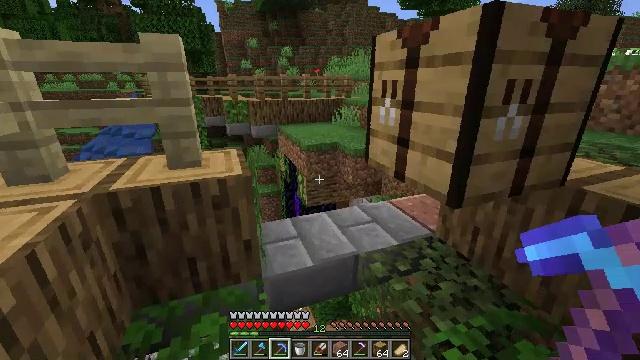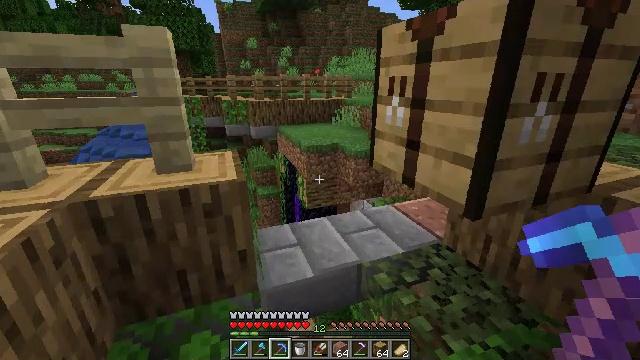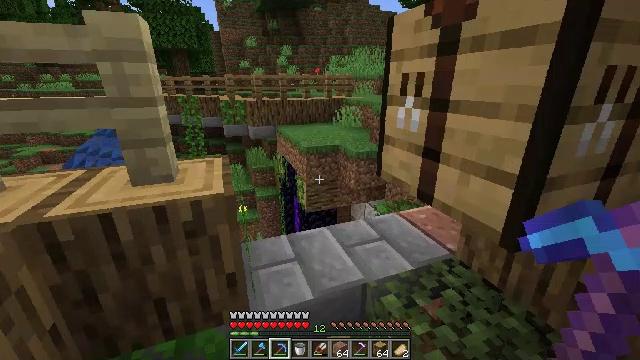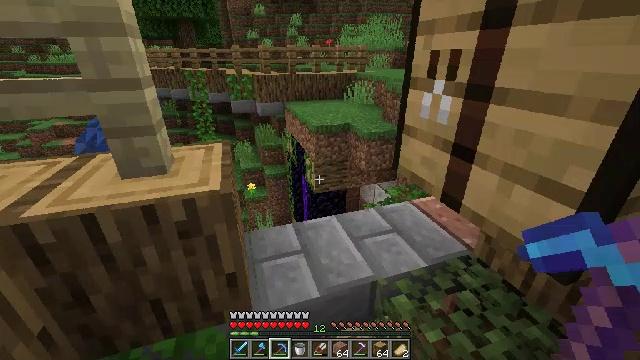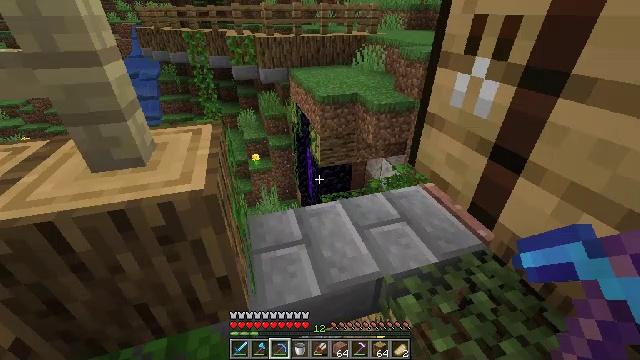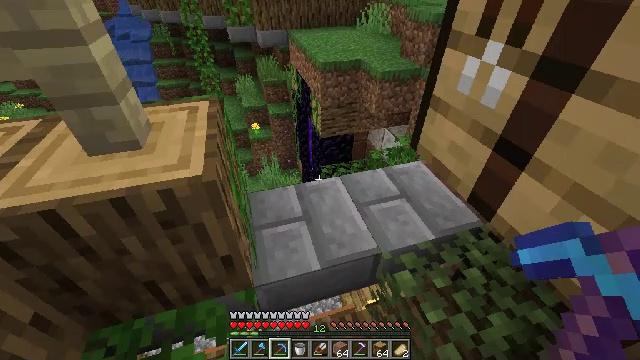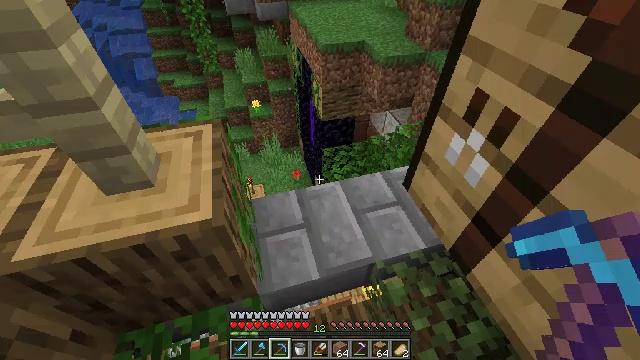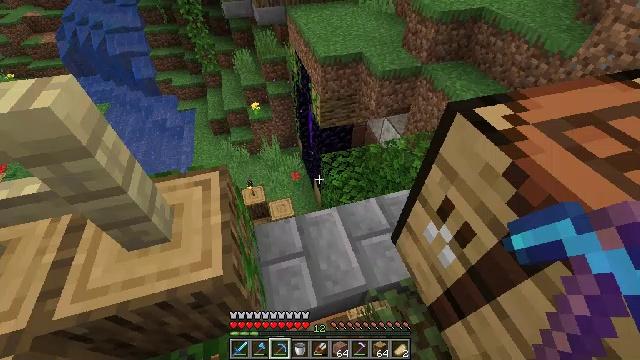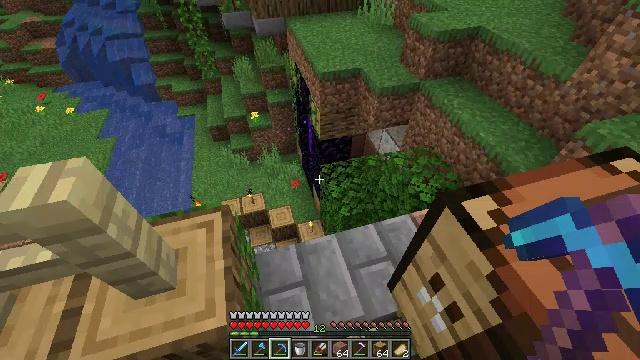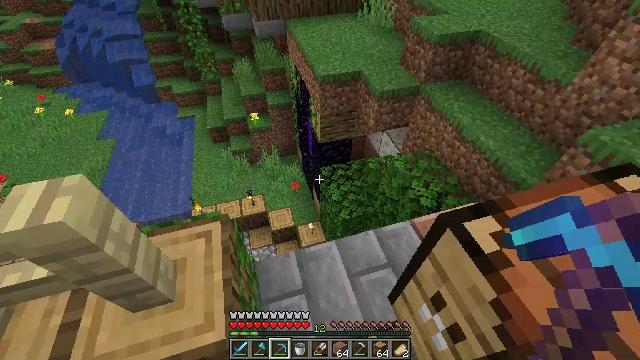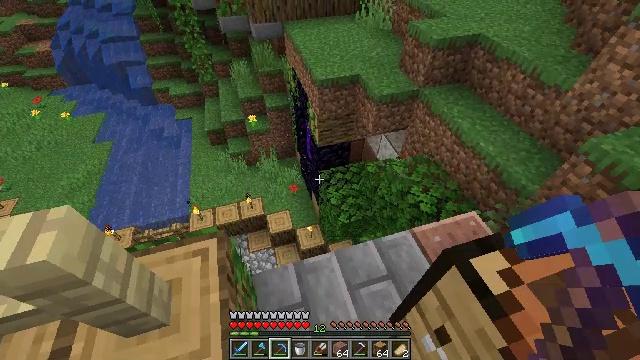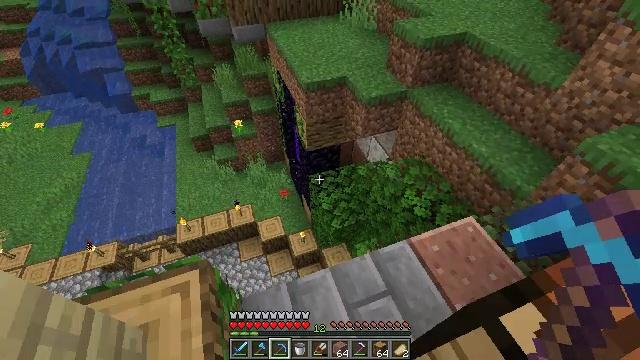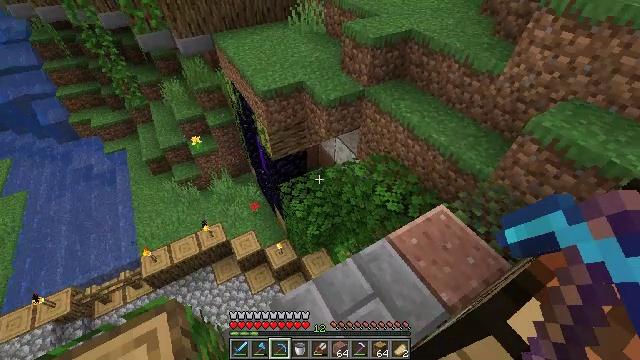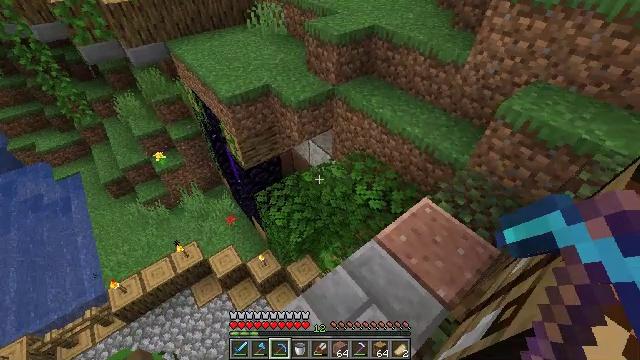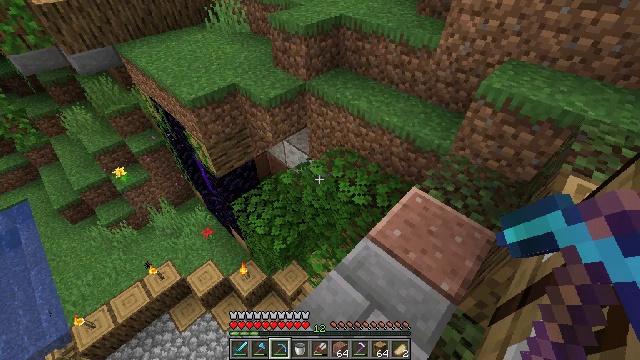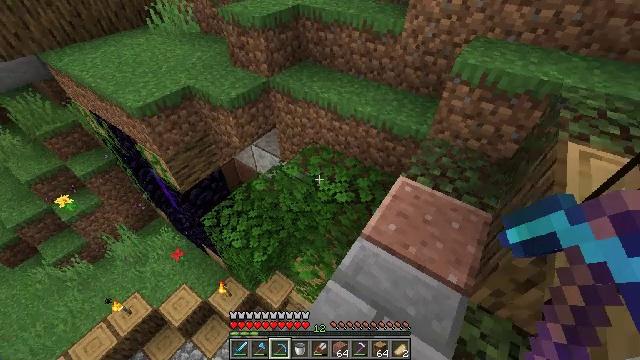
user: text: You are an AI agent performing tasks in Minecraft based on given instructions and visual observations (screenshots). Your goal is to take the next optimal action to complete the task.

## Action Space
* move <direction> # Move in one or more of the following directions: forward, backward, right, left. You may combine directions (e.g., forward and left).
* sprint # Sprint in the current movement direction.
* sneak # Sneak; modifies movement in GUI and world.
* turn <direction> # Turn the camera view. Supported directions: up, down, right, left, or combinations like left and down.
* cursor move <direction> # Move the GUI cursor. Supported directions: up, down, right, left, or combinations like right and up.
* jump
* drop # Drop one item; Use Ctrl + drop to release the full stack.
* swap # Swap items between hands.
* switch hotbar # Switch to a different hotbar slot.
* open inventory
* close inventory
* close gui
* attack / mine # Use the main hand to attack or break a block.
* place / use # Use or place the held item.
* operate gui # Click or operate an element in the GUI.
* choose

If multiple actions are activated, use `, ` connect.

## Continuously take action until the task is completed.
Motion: motion action
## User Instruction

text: Remove the oak fence from its place.
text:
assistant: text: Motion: move forward
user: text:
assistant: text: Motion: move forward
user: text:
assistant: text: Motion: move forward, turn left and down
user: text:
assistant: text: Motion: move forward, turn left and down
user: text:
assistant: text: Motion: move forward, turn down, jump
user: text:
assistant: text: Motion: move forward, turn down, jump
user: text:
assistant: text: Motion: move forward, turn down, jump
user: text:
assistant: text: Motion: move forward
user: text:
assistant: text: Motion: move forward
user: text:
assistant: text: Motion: move forward
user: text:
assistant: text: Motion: move forward, turn right
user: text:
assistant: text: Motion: move forward, turn right and up
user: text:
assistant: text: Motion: turn right
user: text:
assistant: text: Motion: turn right
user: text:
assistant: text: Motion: turn right
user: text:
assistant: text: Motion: move forward, turn right and up
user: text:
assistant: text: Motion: move forward and move right, turn right and up
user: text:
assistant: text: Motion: move forward and move right, turn right and up
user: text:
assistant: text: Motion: move forward and move right, sneak
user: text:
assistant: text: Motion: move forward and move right, sneak
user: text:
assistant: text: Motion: move forward and move right, sneak, turn up
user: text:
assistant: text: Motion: move forward and move right, sneak, turn left and up
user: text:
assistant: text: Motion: move forward, turn left and up
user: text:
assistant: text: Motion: no_op
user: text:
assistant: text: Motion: turn right and up
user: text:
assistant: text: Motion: turn right
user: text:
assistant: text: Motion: turn right and down
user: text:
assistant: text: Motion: move right, turn right and down
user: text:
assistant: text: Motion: move right
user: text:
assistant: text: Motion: move right, turn left and down